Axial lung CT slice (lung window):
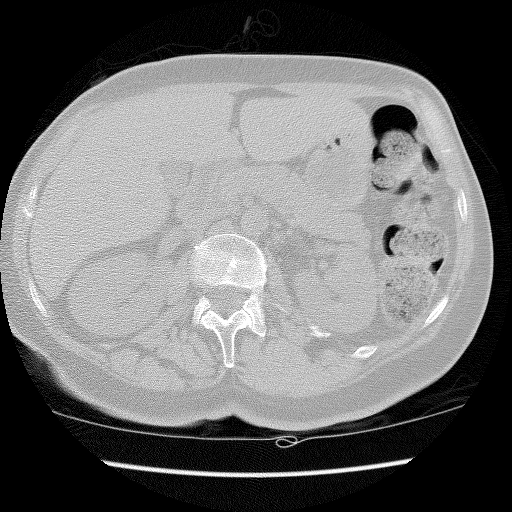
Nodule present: no